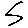
Label: zigzag